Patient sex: M
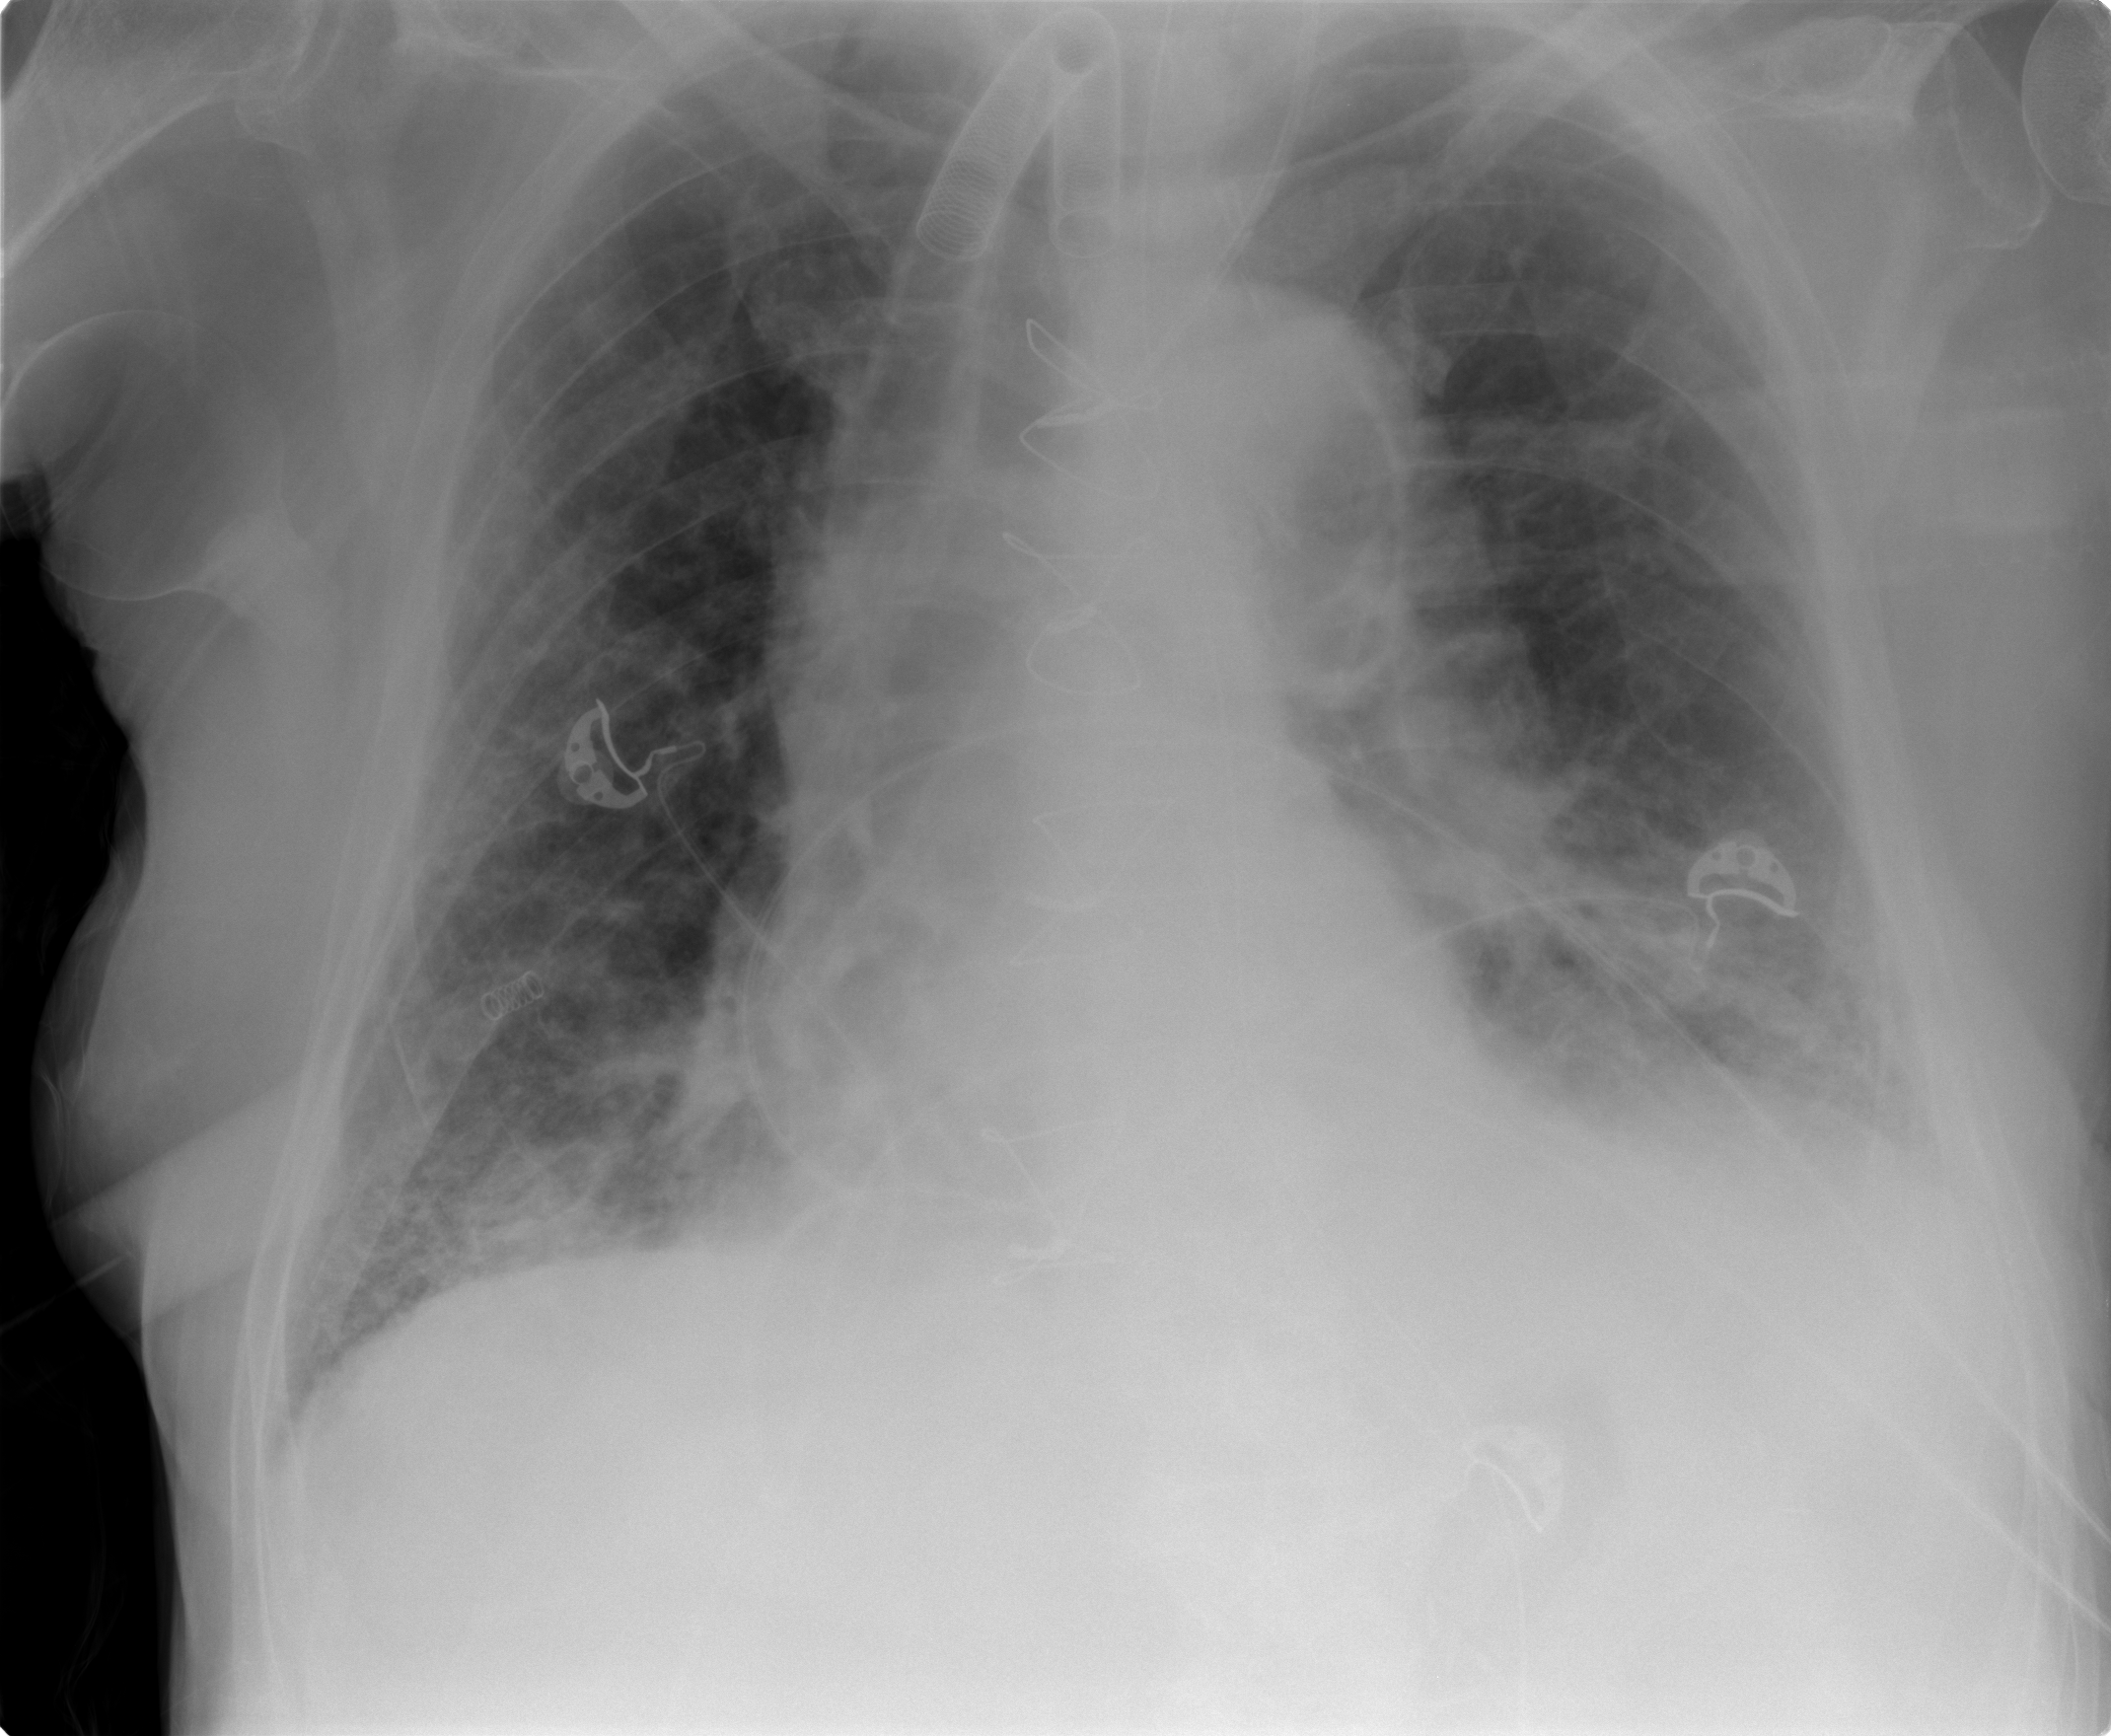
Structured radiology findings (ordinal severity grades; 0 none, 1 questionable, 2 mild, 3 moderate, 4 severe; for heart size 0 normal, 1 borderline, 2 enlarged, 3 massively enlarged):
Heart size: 1
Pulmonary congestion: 2
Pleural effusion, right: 2
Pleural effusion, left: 2
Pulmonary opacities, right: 2
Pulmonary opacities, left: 3
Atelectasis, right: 2
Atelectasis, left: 2